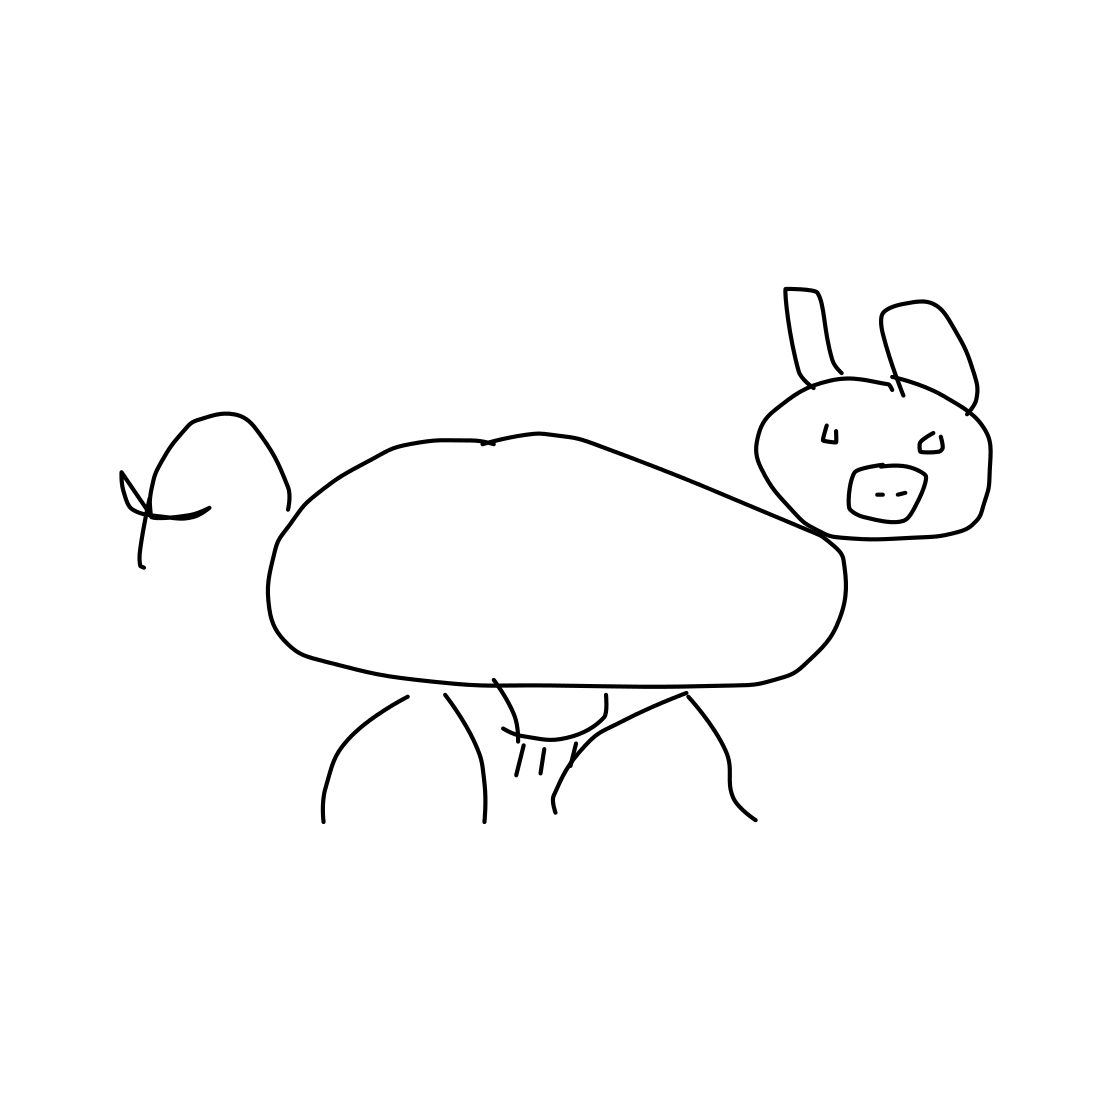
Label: cow